Question: I'm trying to start an transition in each box of every row, with successive boxes (left to right) starting their own transitions before the previous ones finish. I looked at 'SequentialTransition', but it seems to imply that transitions are started one after another after a previous one finishes.
I'm thinking I need to use a 'ParallelTransition' for each row, but how can I go about doing this?
I noticed the constructor is 'ParallelTransition(Animation... children)'; is it possible to call the constructor once with all the 'Animation's, given how i'm instantiating each 'Animation' separately?
'''
GridPane gp;
...
for (int i=0;i<gp.getRowConstraints().size();i++) {
Timeline tl = new Timeline();
tl.setCycleCount(Animation.INDEFINITE);
tl.setDelay(Duration.millis((Math.random() * 2500) + 500));
for (int j=0;j<gp.getColumnConstraints().size();j++) {
Tile t = new Tile();
tl.getKeyFrames().addAll(
new KeyFrame(Duration.ZERO, new KeyValue(t.hueMultiplier, 15)),
new KeyFrame(Duration.millis(5000), new KeyValue(t.hueMultiplier, 1))
);
gp.add(t, j, i);
}
...
}
'''

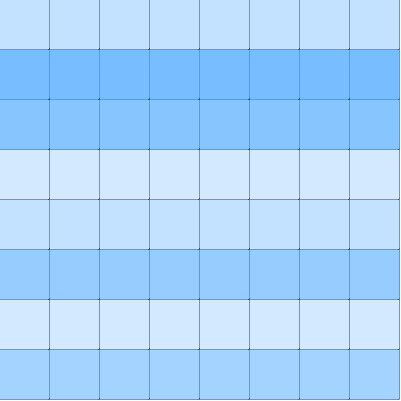
Answer: 'Animation' will not start until you call 'play()' method of it. So creating them separately in different places then adding to 'ParallelTransition' is valid.
'''
ParallelTransition pt = new ParallelTransition();
...
for(...) {
Timeline tl = new Timeline();
...
pt.getChildren().add(tl);
}
...
pt.play();
'''